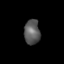
Tissue: lung
Cell type: T cells
Senescence score: 0.5584
Nuclear area (px): 387
Mean DAPI intensity: 90.537